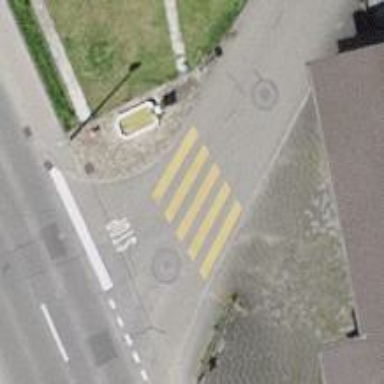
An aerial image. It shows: Uncontrolled zebra crossing on the road.